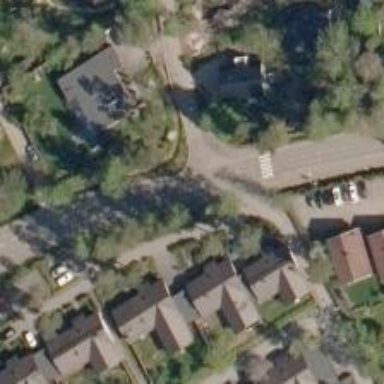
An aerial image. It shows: Road with "give way" sign.